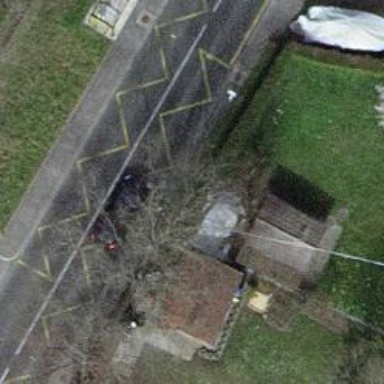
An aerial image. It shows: Bus stop with stop position for public transport.